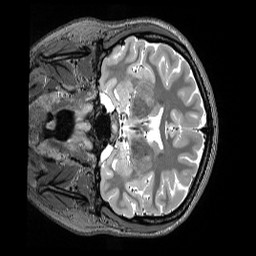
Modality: T2w
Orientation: coronal
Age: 29
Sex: female
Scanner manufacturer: siemens
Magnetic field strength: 3 T
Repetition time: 3.2 s
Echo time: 0.564 s